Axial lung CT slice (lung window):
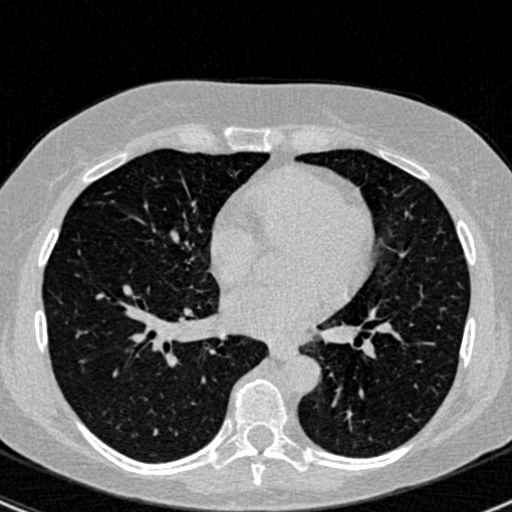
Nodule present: no